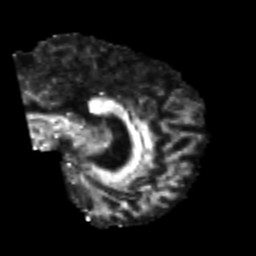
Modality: FA
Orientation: sagittal
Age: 49
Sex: male
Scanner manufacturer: siemens
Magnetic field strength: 3 T
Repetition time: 7.3 s
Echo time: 0.087 s